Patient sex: M
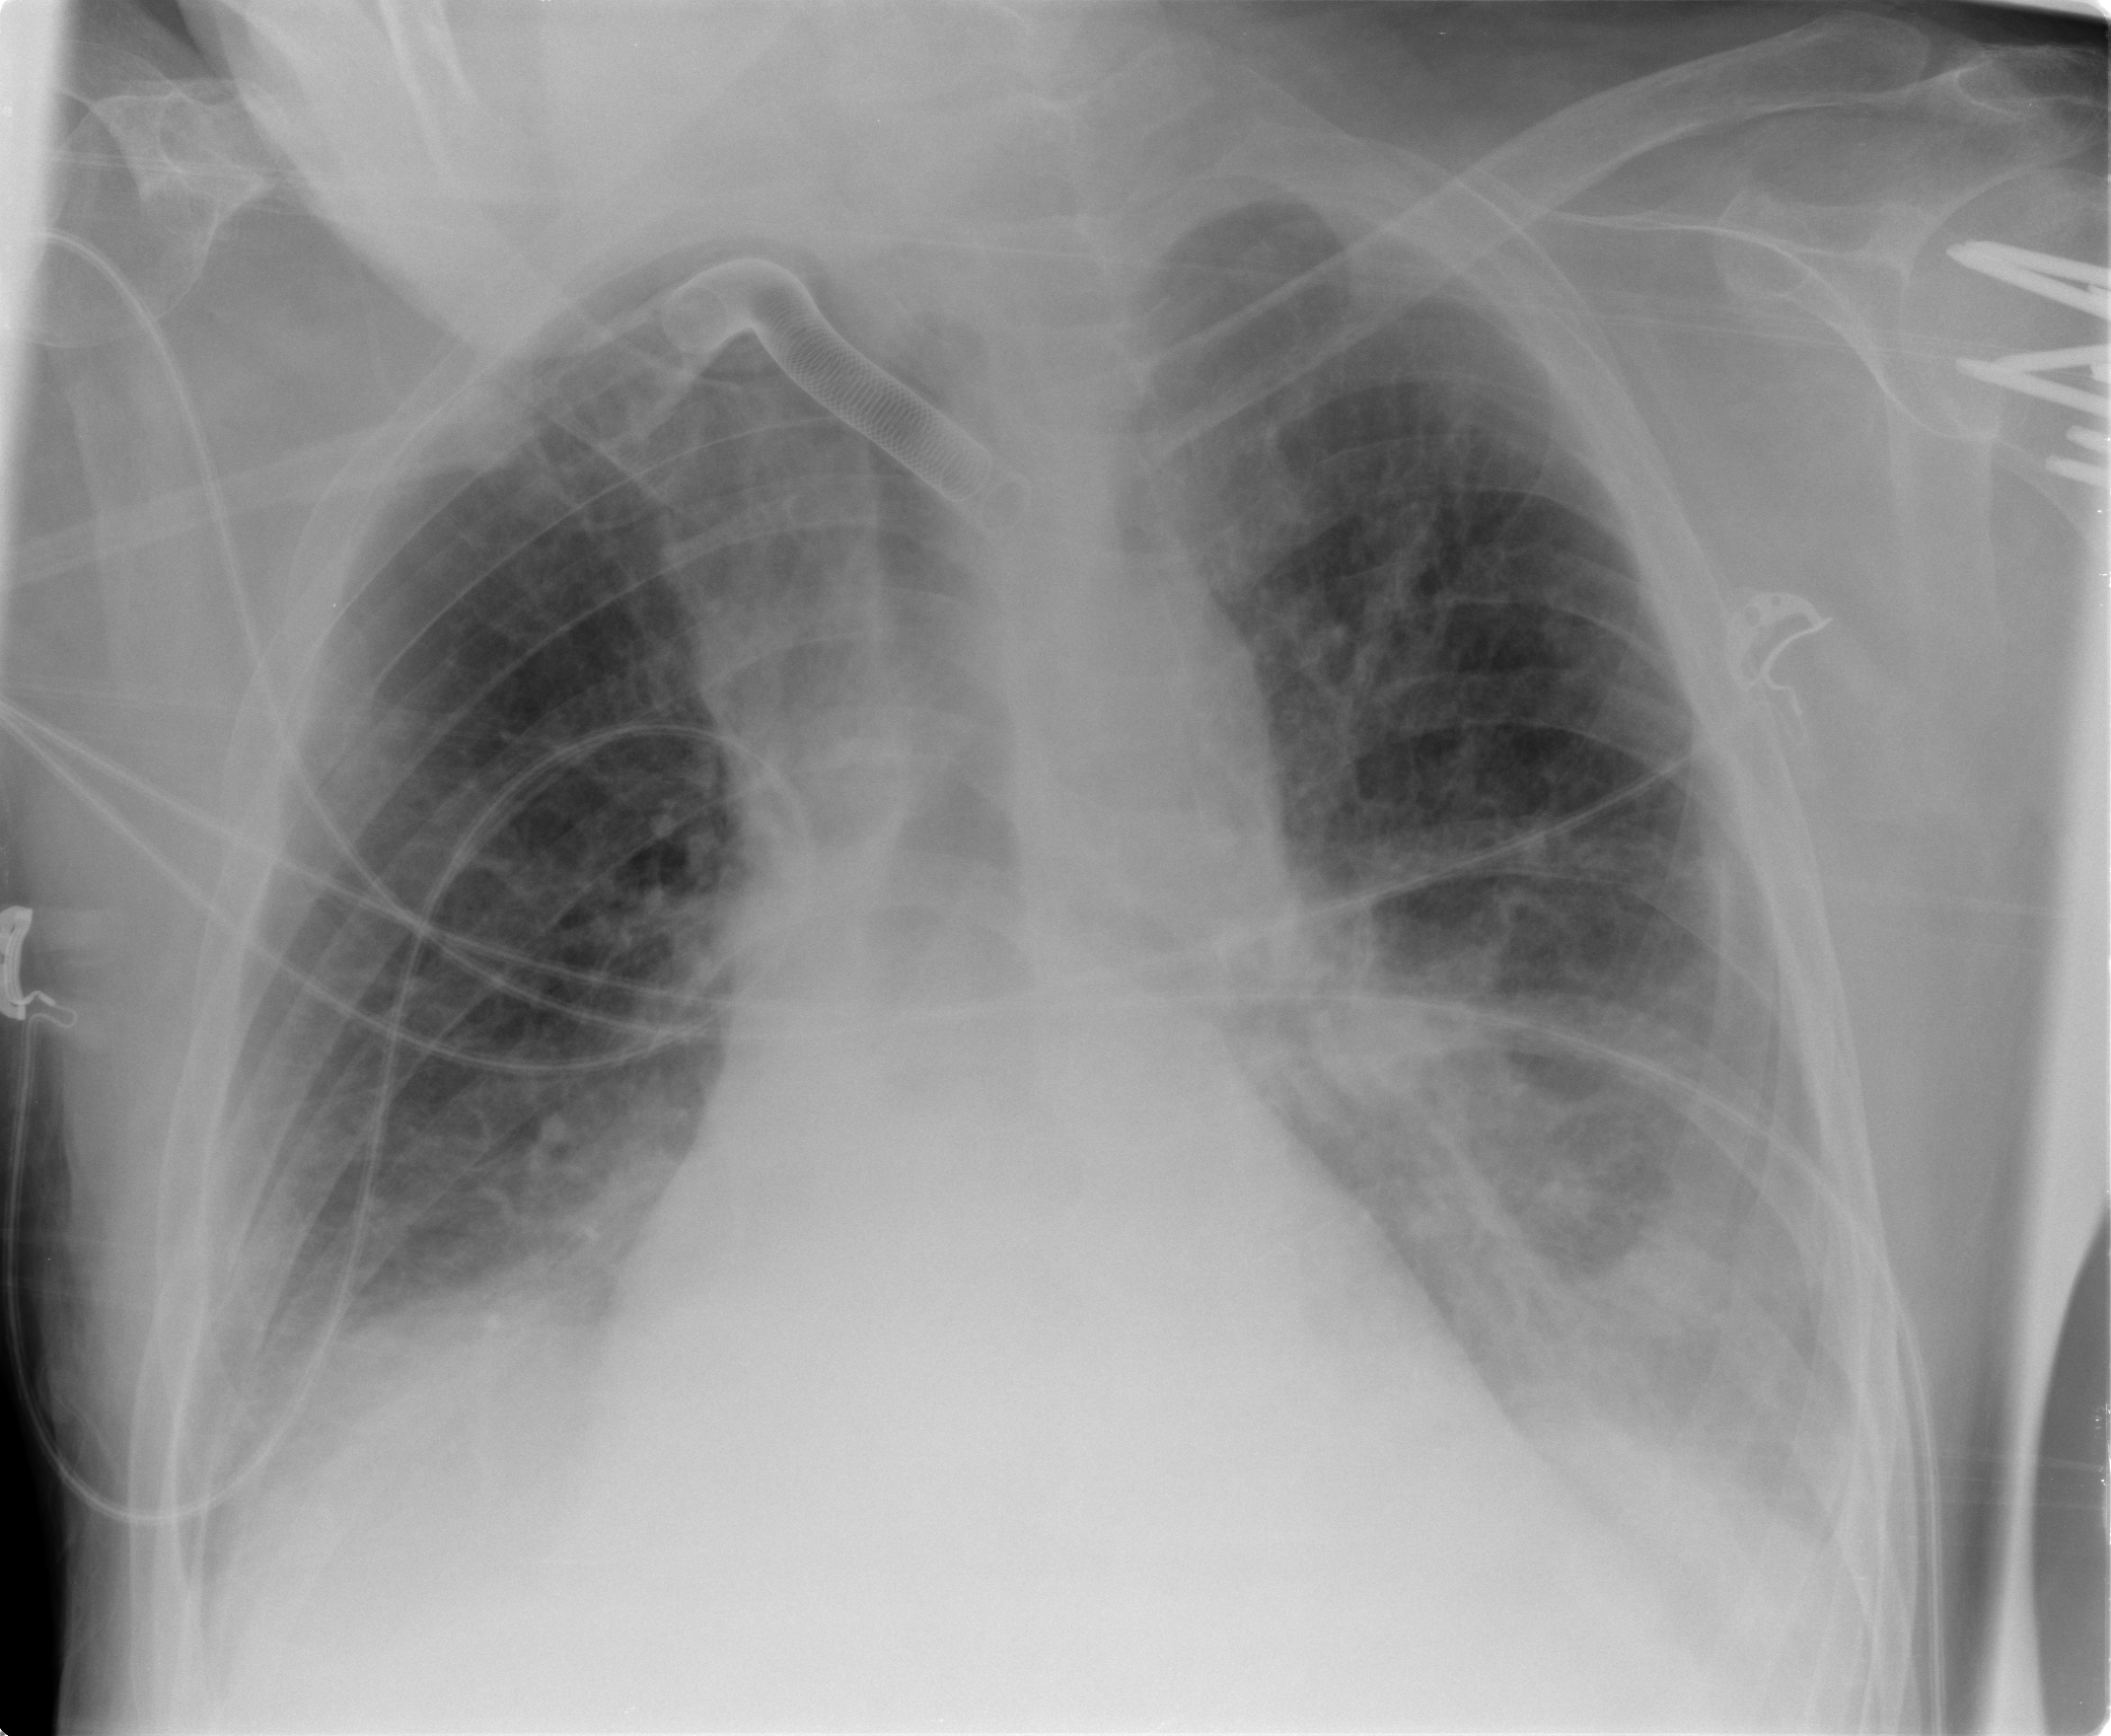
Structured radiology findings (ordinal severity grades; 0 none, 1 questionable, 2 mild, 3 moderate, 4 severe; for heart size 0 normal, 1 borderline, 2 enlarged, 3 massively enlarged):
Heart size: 1
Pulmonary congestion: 1
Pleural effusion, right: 1
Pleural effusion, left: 2
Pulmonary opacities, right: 0
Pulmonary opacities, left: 0
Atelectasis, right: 1
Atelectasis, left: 2